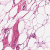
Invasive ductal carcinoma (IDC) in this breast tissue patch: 0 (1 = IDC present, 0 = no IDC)